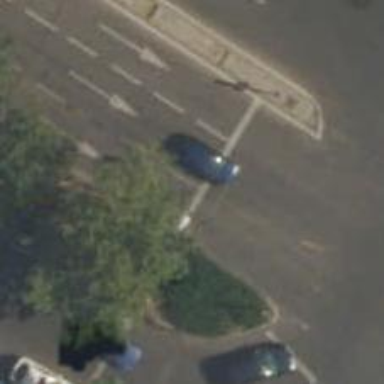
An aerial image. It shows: Road with traffic signals.